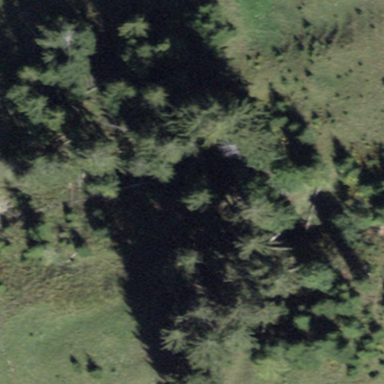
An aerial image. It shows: Forest area.